Interaction volume radius: 10 \u00c5
Interaction volume height: 10 \u00c5
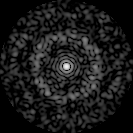
Disorder parameter: 0.8413